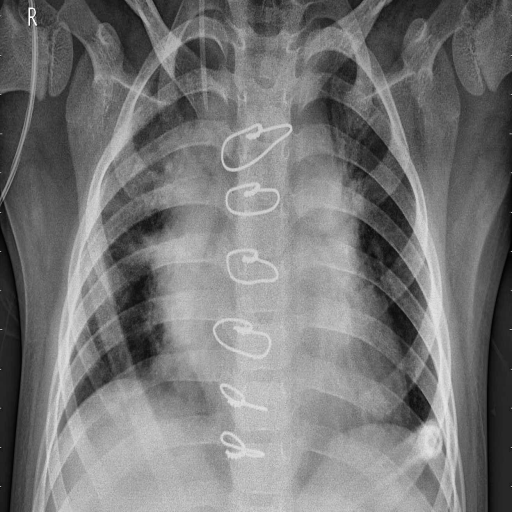
Finding: PNEUMONIA